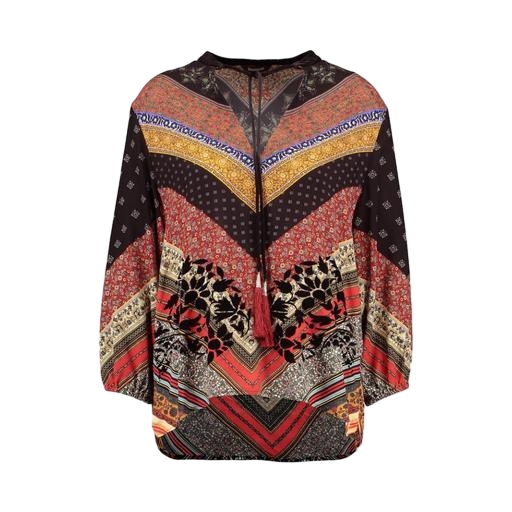
multicolor vero moda rust high neck blouse, multicolor mixed media tie-front blouse, multicolor floral-print boho shirt, white background